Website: macys
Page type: billing-address
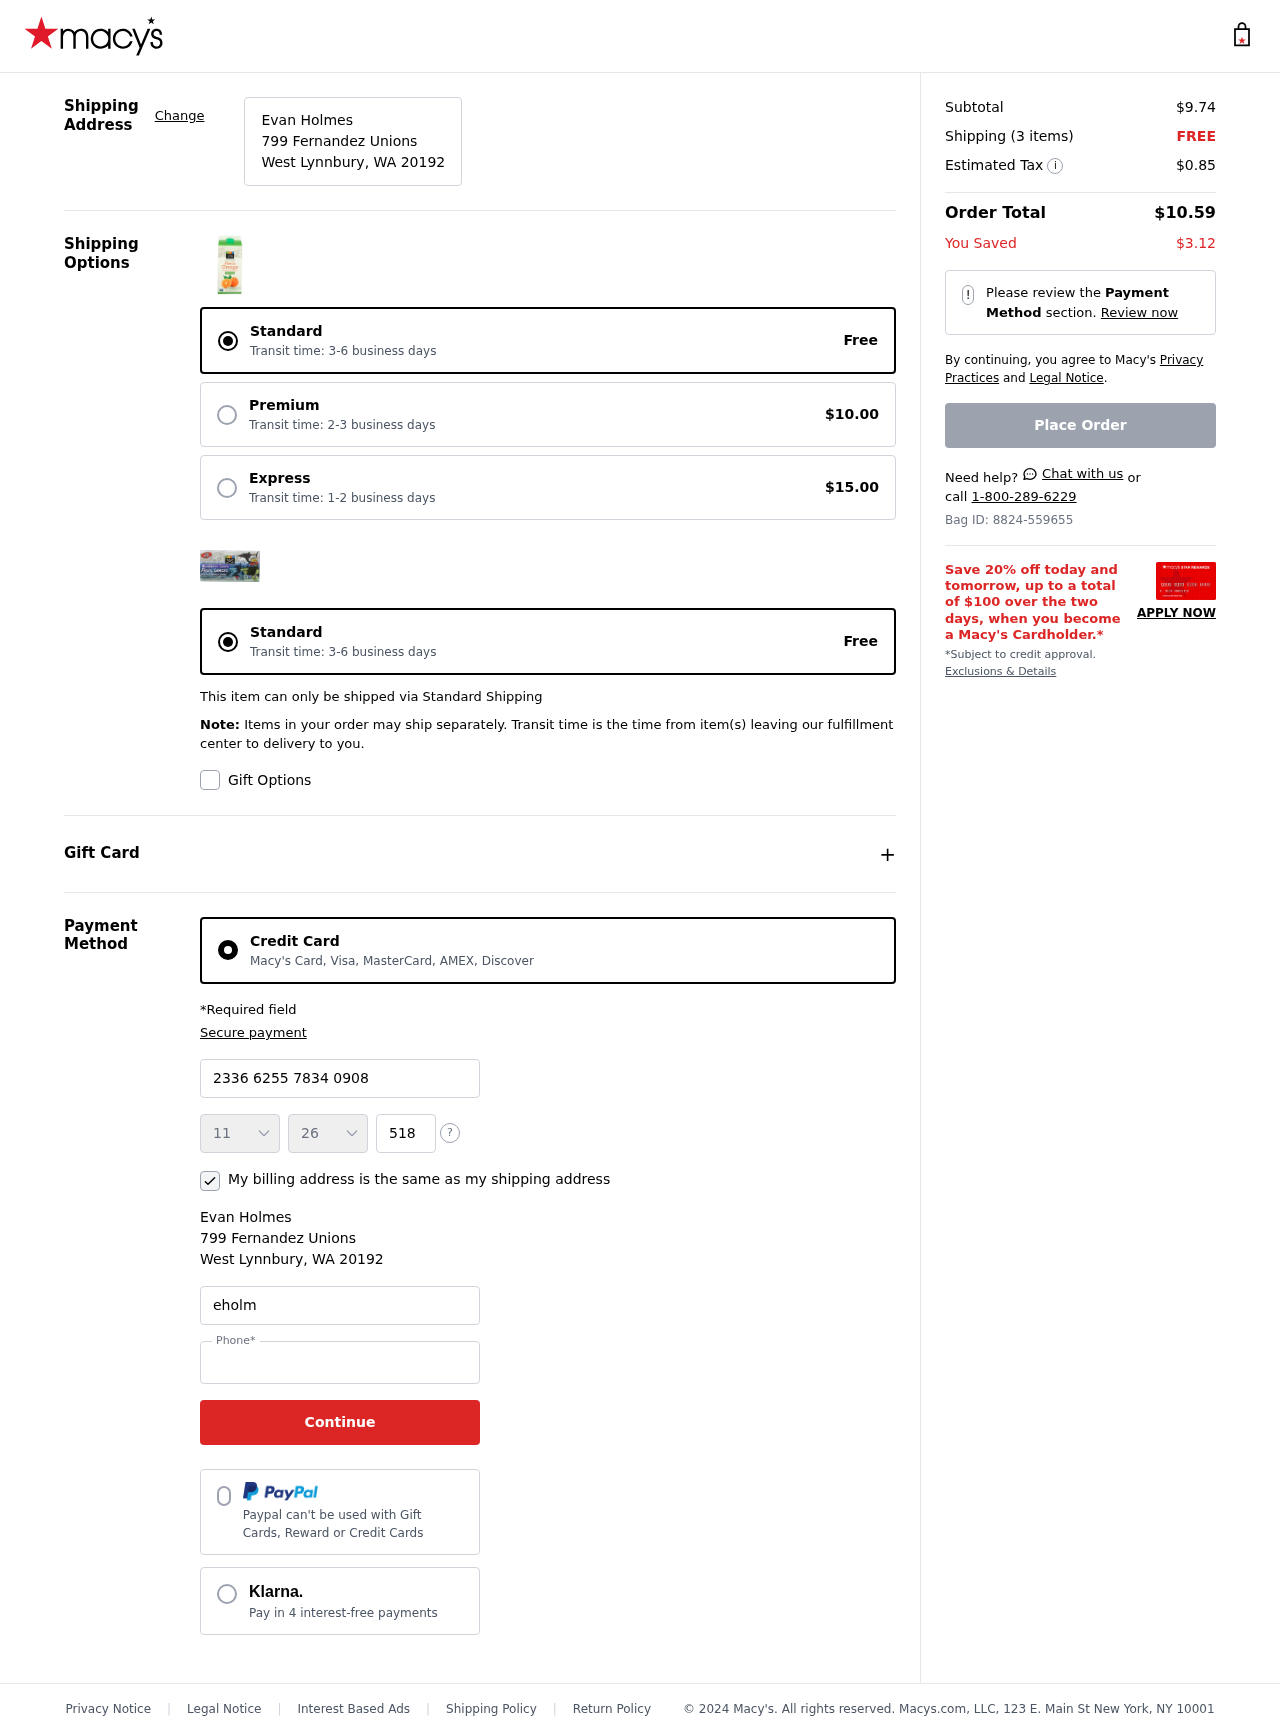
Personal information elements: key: PII_CARD_CVV
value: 518
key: PII_CARD_EXPIRY_MONTH
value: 11
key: PII_CARD_EXPIRY_YEAR
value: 26
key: PII_CARD_NUMBER
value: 2336 6255 7834 0908
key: PII_CITY_STATE_ZIP
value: West Lynnbury, WA 20192
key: PII_EMAIL
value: eholmes@yahoo.com
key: PII_FULLNAME
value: Evan Holmes
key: PII_PHONE
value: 2968106699
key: PII_STREET
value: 799 Fernandez Unions
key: PII_FULLNAME2
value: Evan Holmes
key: PII_STREET2
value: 799 Fernandez Unions
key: PII_CITY_STATE_ZIP2
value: West Lynnbury, WA 20192
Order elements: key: ORDER_SUBTOTAL
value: $9.74
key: ORDER_NUM_ITEMS
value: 3
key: ORDER_SHIPPING_COST
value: FREE
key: ORDER_TAX
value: $0.85
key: ORDER_TOTAL
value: $10.59
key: ORDER_SAVINGS
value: $3.12
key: ORDER_ID
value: Bag ID: 8824-559655